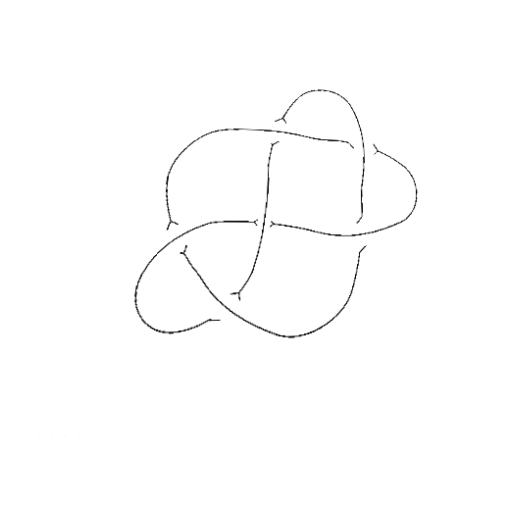
Crossing number: 6